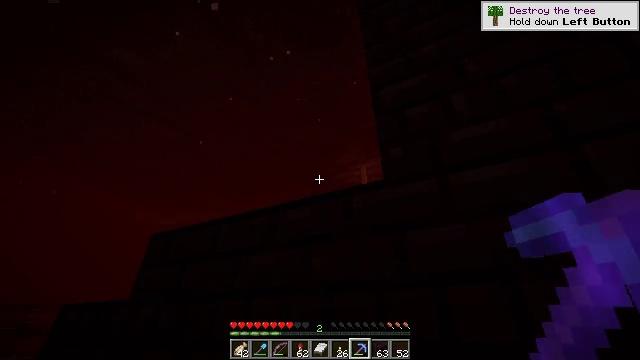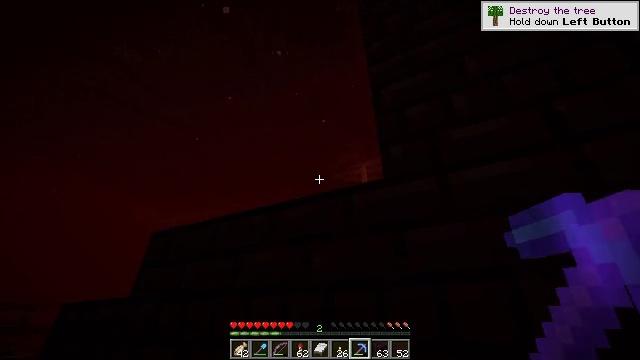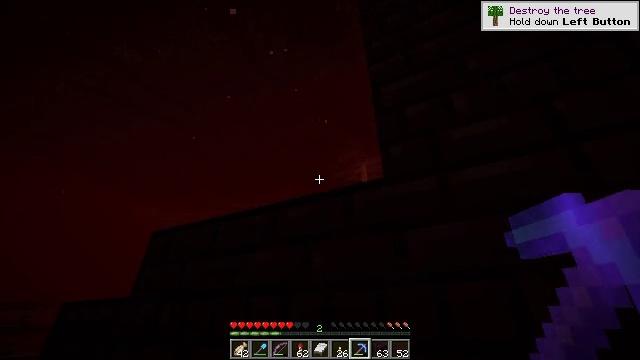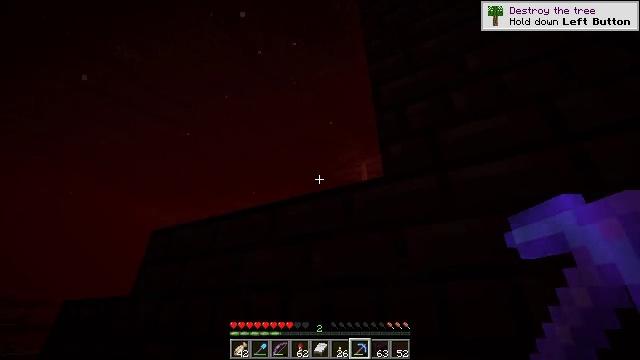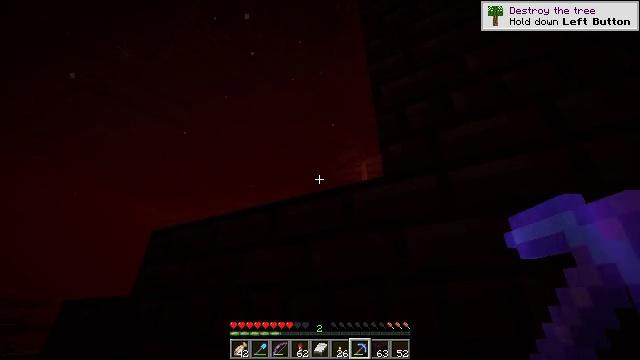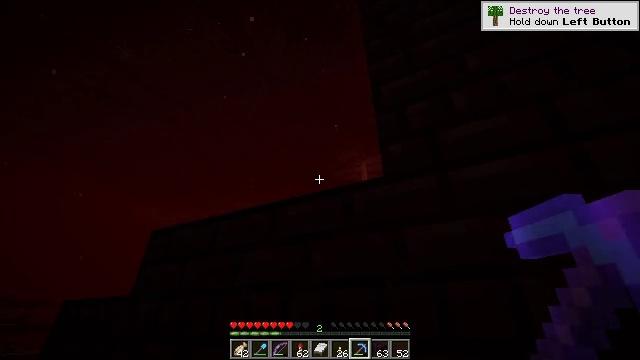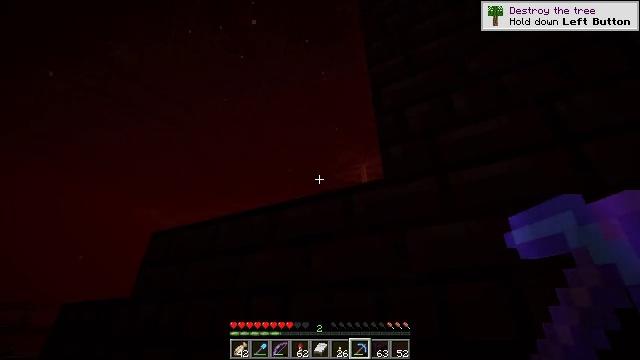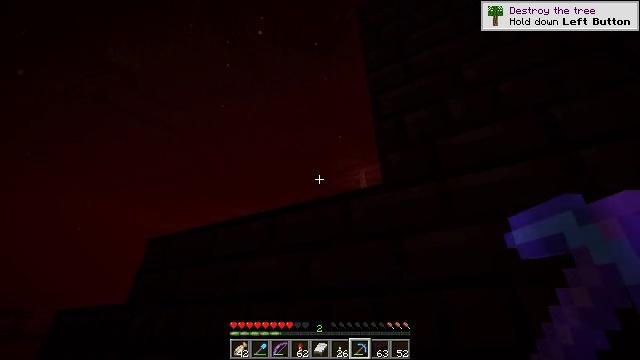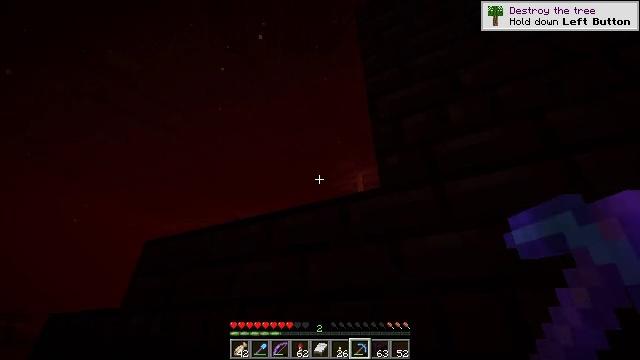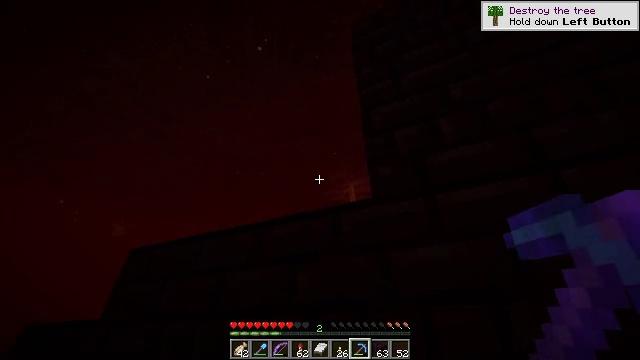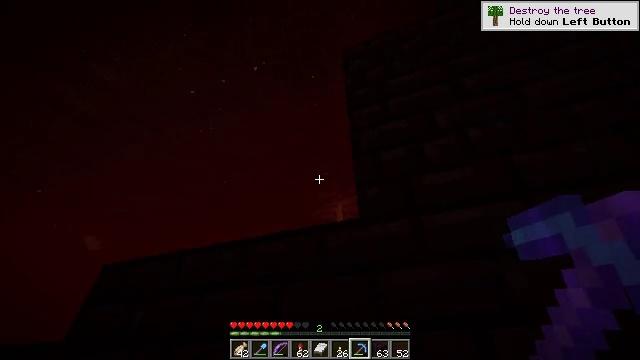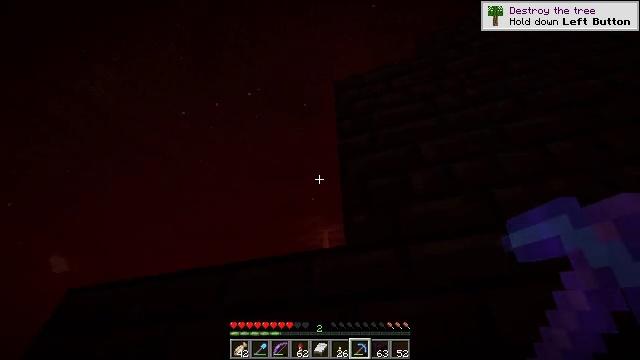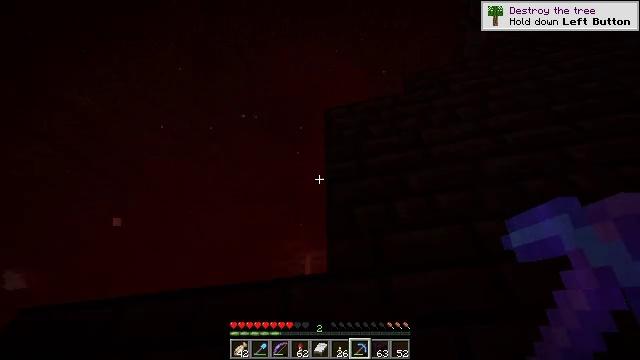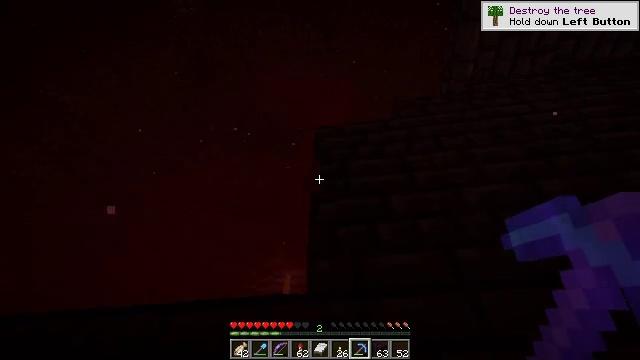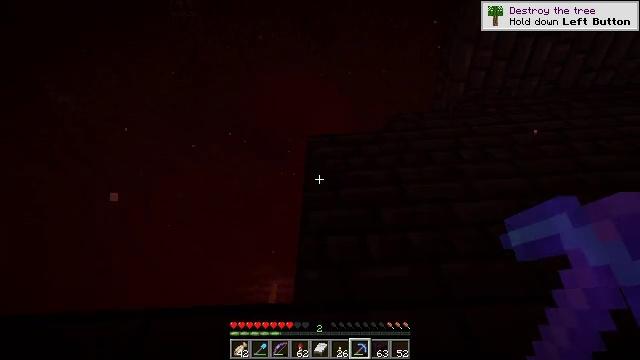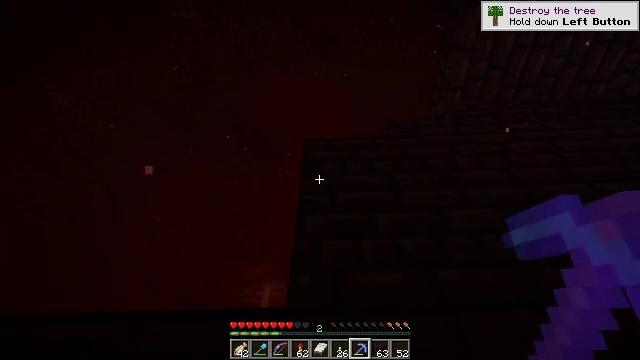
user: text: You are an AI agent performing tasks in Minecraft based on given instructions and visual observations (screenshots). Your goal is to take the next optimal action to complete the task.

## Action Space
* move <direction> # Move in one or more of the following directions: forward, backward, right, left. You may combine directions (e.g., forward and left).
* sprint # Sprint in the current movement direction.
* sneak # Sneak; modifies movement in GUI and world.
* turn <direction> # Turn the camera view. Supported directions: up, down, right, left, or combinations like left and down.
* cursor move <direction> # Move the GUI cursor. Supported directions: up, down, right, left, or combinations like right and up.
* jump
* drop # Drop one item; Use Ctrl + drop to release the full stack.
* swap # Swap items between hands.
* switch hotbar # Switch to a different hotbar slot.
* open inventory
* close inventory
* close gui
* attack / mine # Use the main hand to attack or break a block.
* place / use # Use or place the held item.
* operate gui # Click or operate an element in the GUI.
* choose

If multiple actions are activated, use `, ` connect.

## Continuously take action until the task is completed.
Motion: motion action
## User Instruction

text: Attack the nether brick slab to gather it.
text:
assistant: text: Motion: sneak
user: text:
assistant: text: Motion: sneak
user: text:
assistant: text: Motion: sneak
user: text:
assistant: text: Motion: sneak
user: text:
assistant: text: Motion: sneak
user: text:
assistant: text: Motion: sneak
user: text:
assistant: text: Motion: sneak, turn up
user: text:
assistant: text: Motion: sneak
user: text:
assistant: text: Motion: sneak, turn right and up
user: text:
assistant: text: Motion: sneak, turn right and up
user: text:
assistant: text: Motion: sneak, turn right and up
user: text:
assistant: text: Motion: sneak, turn right and up
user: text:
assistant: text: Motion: sneak, turn right and up
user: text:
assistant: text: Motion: sneak, turn right and up
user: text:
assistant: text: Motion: sneak, turn right
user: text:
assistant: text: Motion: sneak
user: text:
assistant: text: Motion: sneak, turn right
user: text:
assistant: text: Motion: sneak, turn right
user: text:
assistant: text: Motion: sneak, turn right
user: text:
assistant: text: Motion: sneak, turn right
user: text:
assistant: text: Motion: sneak
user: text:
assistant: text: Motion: sneak, attack / mine
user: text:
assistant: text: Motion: sneak, attack / mine
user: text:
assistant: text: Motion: sneak, attack / mine
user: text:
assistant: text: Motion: sneak, attack / mine
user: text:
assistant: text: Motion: sneak, attack / mine
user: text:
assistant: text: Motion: sneak, attack / mine
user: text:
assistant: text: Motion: sneak
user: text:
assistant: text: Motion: sneak
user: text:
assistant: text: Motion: sneak